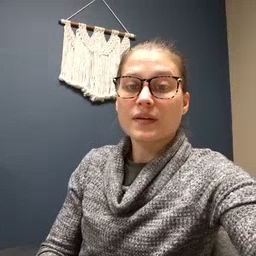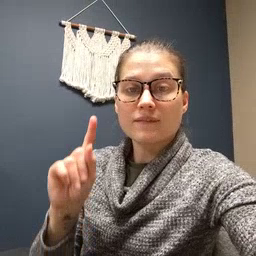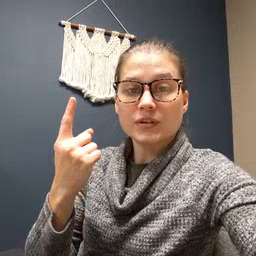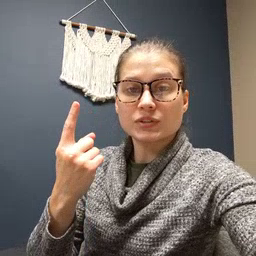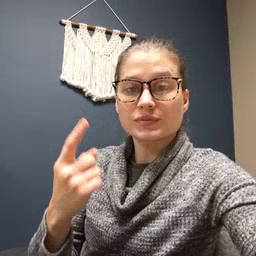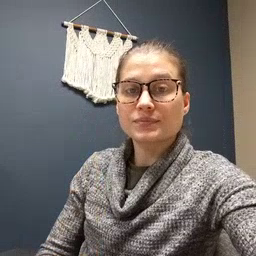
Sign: first